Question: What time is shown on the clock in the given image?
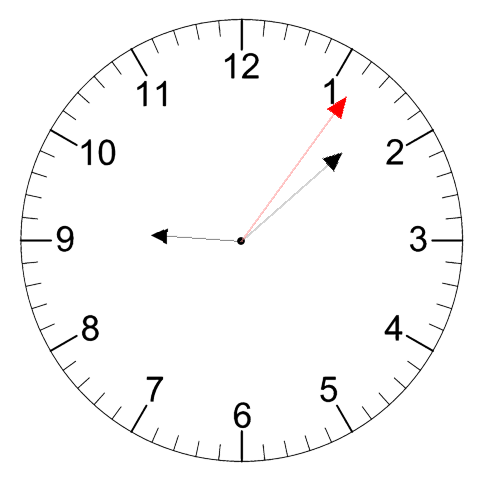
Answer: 09:08:06